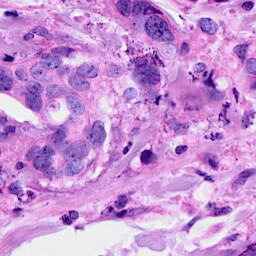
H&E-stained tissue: Breast